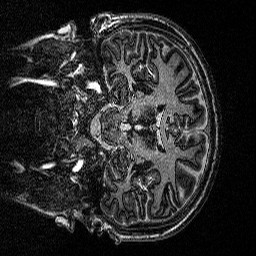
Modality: MP2RAGE
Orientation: coronal
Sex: male
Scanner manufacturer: siemens
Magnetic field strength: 3 T
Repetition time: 5 s
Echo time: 0.00292 s